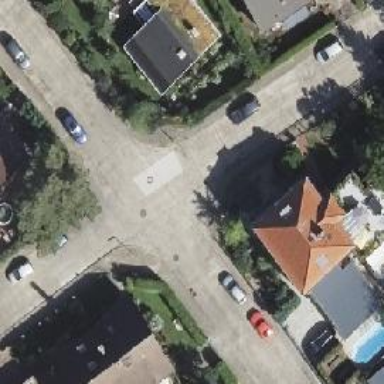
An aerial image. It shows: Residential concrete road with sidewalks on both sides.